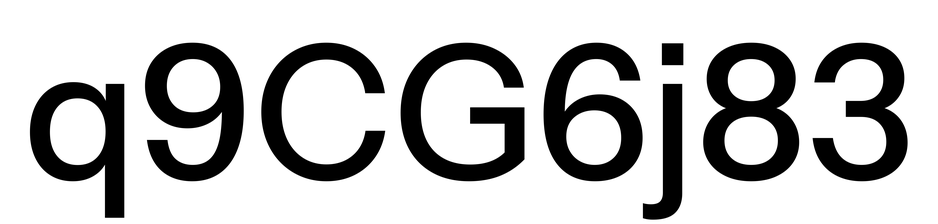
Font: InstrumentSans_Medium